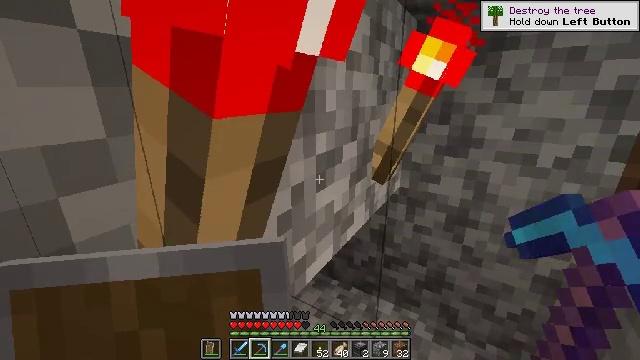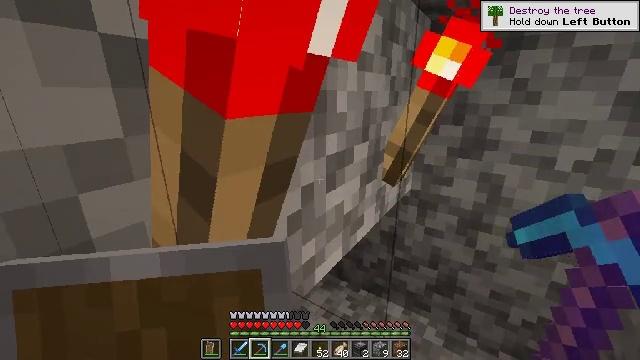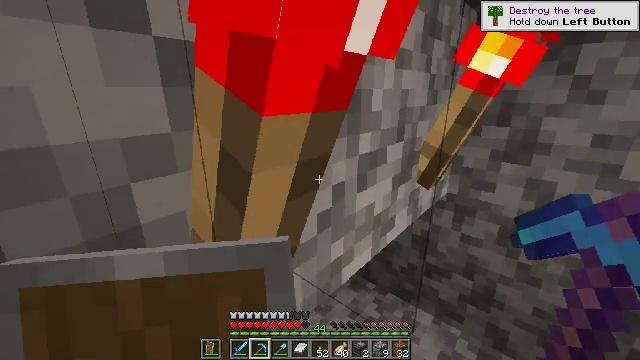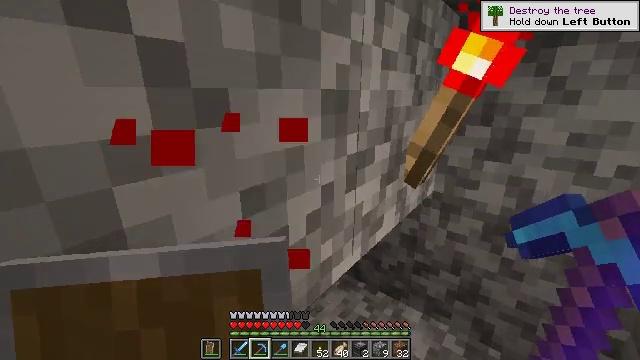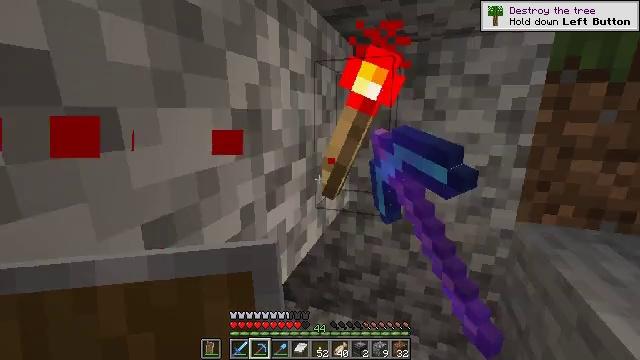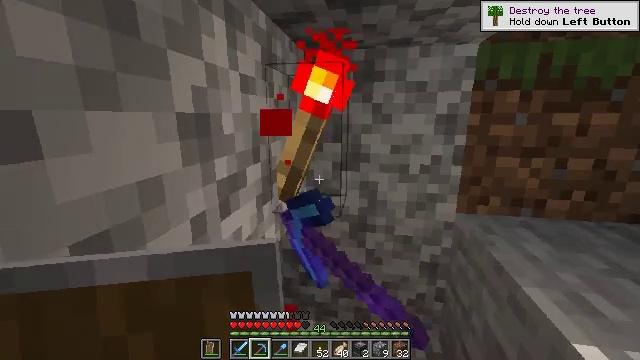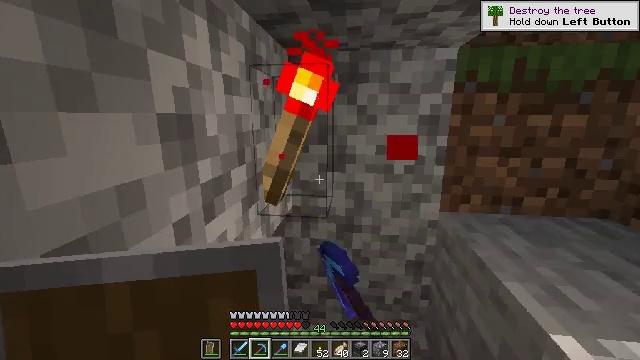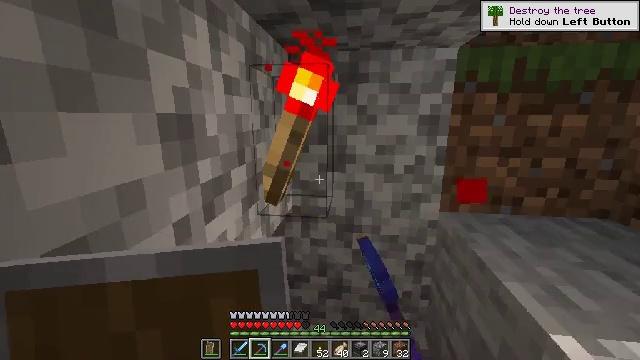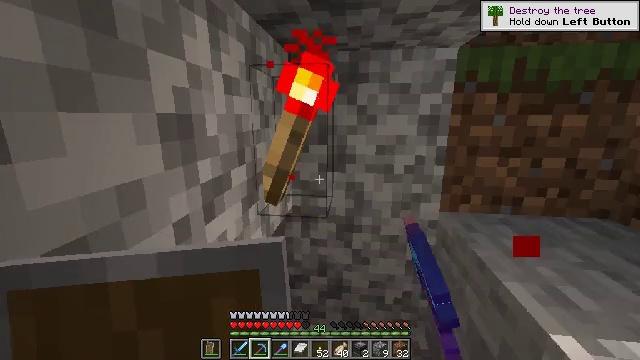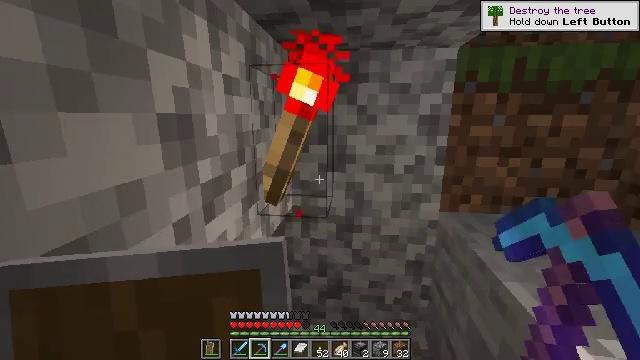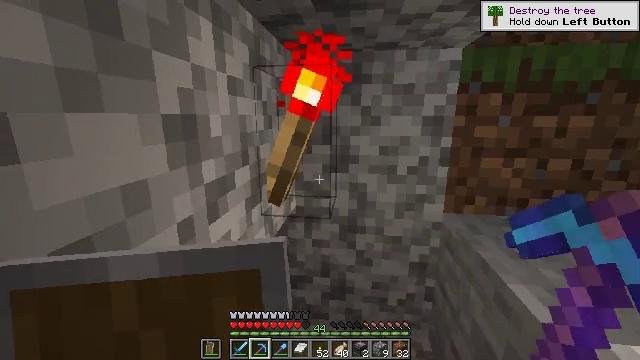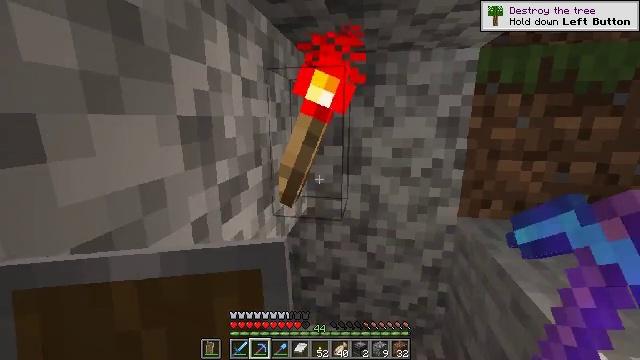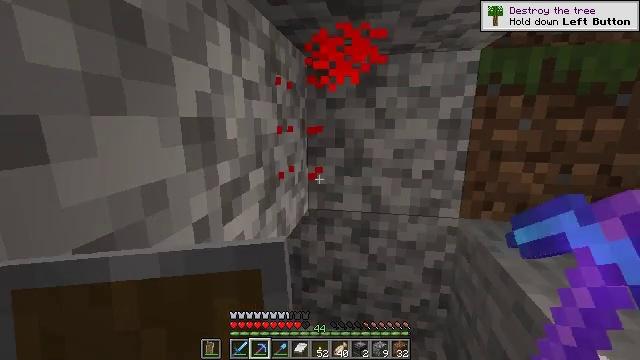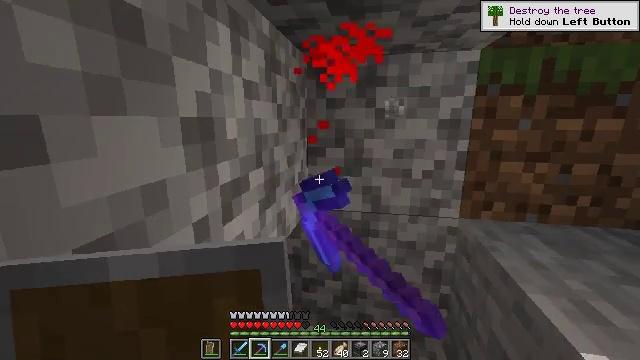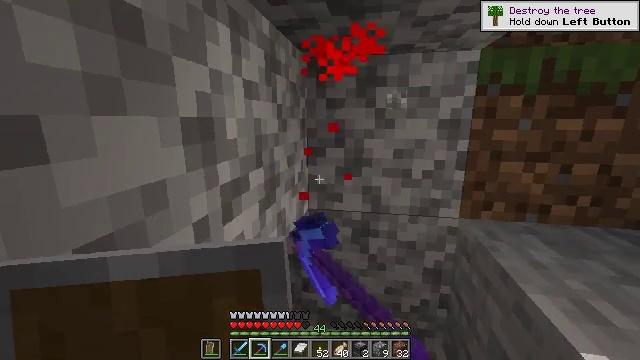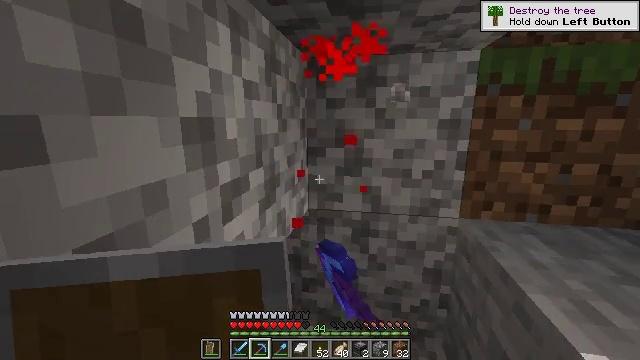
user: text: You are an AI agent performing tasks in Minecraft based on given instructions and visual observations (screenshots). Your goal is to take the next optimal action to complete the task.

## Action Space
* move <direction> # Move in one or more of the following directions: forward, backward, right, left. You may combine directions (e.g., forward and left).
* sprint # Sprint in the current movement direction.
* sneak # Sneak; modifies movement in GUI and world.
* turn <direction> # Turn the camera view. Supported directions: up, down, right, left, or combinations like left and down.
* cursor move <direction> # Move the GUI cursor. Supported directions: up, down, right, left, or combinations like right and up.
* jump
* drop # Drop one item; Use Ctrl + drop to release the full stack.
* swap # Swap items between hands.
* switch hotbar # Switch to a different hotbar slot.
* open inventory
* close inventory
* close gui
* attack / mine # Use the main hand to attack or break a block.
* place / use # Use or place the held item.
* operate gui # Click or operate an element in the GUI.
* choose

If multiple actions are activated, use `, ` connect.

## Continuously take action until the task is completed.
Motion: motion action
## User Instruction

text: Break the redstone wall torch.
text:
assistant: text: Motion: turn left
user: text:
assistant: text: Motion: turn left
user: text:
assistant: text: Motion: turn right, attack / mine
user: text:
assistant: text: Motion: turn right and up, attack / mine
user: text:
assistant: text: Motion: turn right, attack / mine
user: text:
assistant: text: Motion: turn right
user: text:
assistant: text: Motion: no_op
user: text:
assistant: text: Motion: no_op
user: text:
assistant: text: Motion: no_op
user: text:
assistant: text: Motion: no_op
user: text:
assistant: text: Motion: turn left
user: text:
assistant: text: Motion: attack / mine
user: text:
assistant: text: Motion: attack / mine
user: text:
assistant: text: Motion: no_op
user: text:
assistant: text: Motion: no_op
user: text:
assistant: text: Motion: no_op
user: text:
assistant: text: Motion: no_op